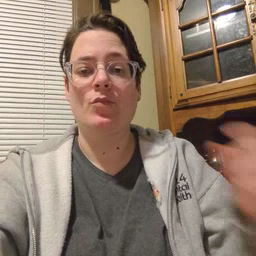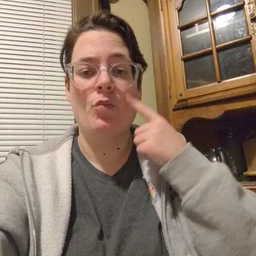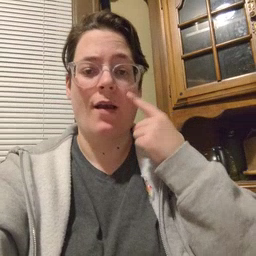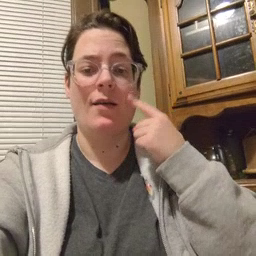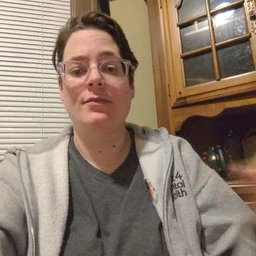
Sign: cry